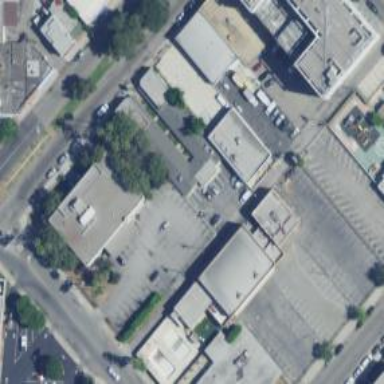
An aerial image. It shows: Building.